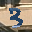
Label: 3